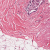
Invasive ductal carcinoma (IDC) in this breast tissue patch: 0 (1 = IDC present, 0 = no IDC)